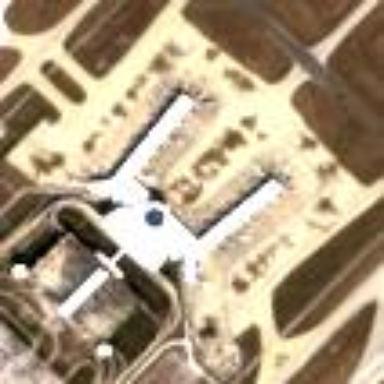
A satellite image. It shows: Apron at the airport.